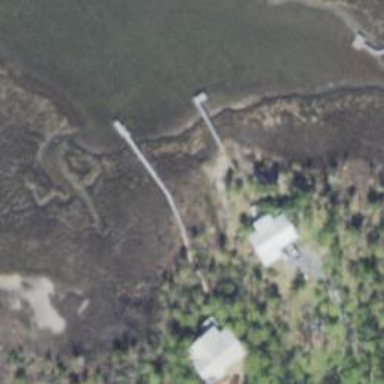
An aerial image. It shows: Man-made pier.